Question: I have some area X by Y pixels and I need to fill it up pixel by pixel. The problem is that at any given moment the drawn shape should be as round as possible.
I think that this algorithm is subset of Ordered Dithering, when converting grayscale images to one-bit, but I could not find any references nor could I figure it out myself.
I am aware of Bresenham's Circle, but it is used to draw circle of certain radius not area.
I created animation of all filling percents for 10 by 10 pixel grid. As full area is 10x10=100px, then each frame is exactly 1% inc.

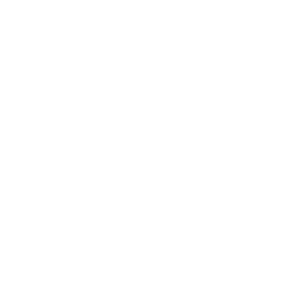
Answer: A filled disk has the equation
'''
(X - Xc)2 + (Y - Yc)2 <= C.
'''
When you increase 'C', the number of points that satisfies the equation increases, but because of symmetry it increases in bursts.
To obtain the desired filling effect, you can compute '(X - Xc)2 + (Y - Yc)2' for every pixel, sort on this value, and let the pixels appear one by one (or in a single go if you know the desired number of pixels).
You can break ties in different ways:
- keep the original order as when you computed the pixels, by using a stable sort;- shuffle the runs of equal values;- slightly alter the center coordinates so that there are no ties.
---
Filling with the de-centering trick.
Values:
<URL>
Order:
<URL>